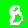
Digit: 8